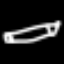
Label: pencil